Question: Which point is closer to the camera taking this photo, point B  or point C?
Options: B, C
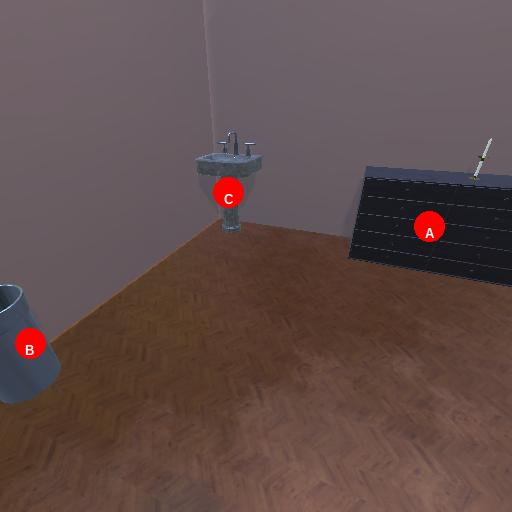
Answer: B